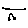
Label: line